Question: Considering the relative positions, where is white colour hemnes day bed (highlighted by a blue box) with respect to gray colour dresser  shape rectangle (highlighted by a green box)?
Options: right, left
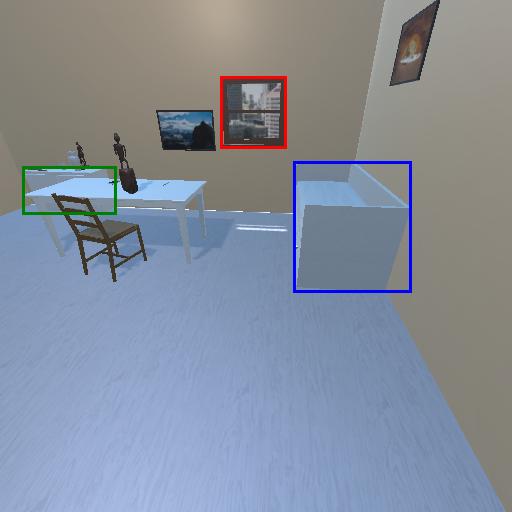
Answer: right